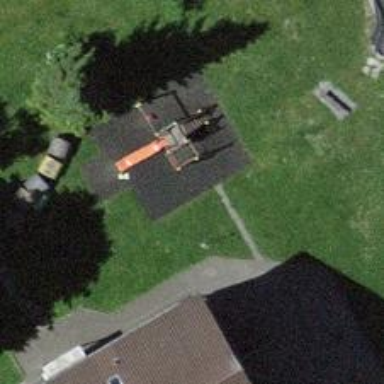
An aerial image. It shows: Playground area for leisure activities on the land.